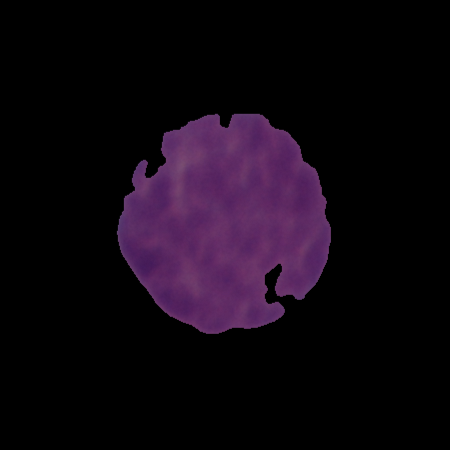
Label: cancer